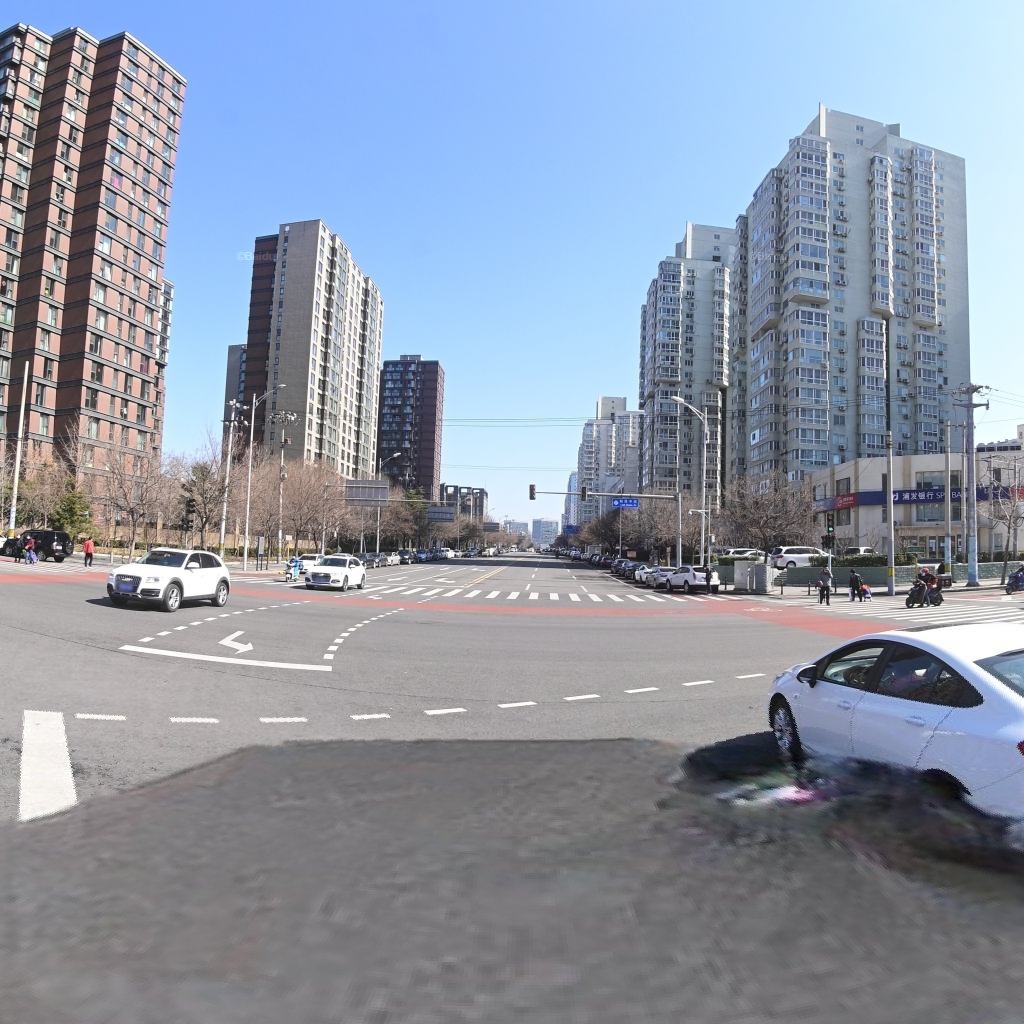
Region: Chaoyang
Road damage annotations: transverse crack